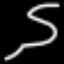
Label: squiggle